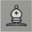
Piece: wB